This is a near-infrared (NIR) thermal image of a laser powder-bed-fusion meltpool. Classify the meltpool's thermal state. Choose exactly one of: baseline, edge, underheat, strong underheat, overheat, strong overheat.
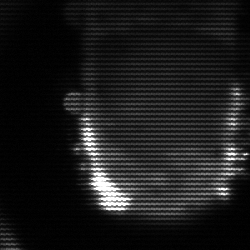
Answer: baseline